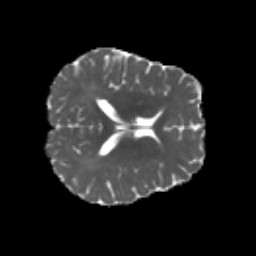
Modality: MD
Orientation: axial
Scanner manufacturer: siemens
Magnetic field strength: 3 T
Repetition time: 4.16 s
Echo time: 0.0806 s